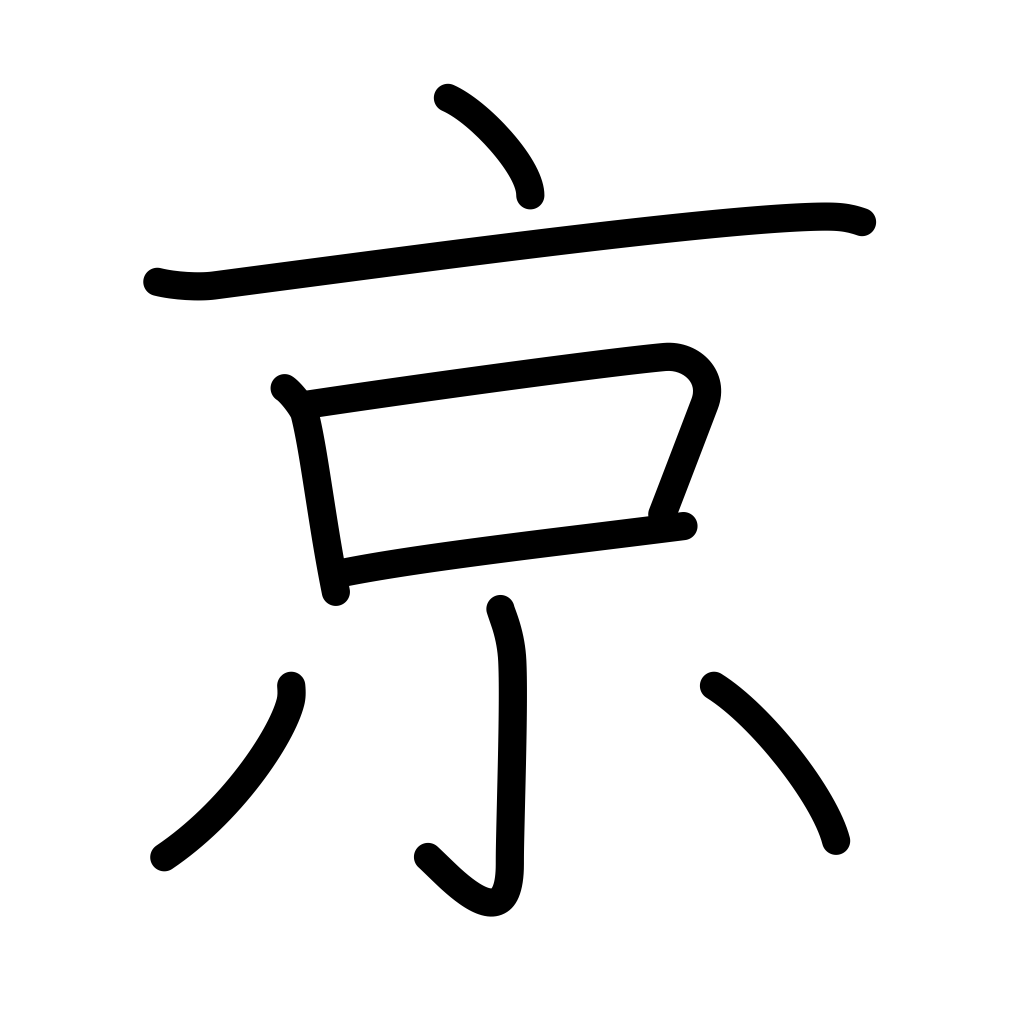
Meaning: capital, 10**16